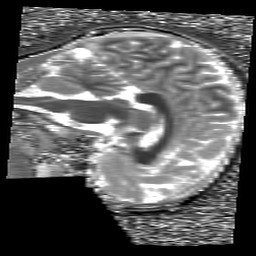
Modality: T1map
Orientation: sagittal
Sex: male
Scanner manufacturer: siemens
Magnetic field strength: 3 T
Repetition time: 5 s
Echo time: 0.00368 s